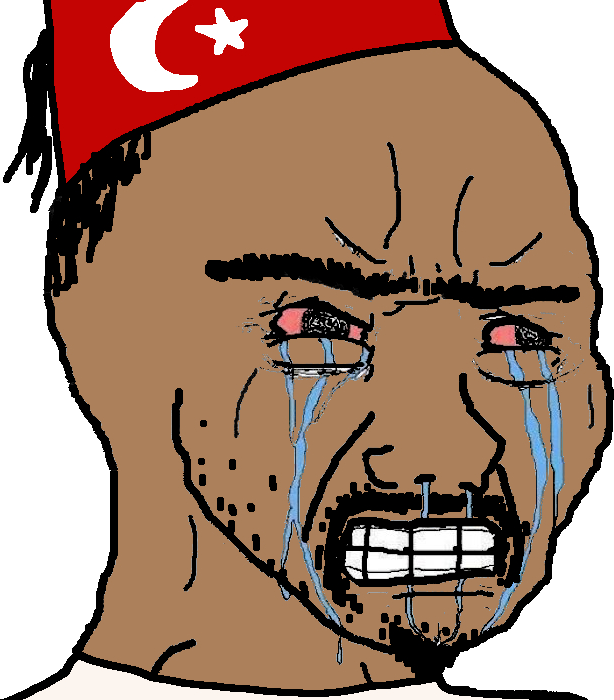
Label: 5_Crying_Wojak